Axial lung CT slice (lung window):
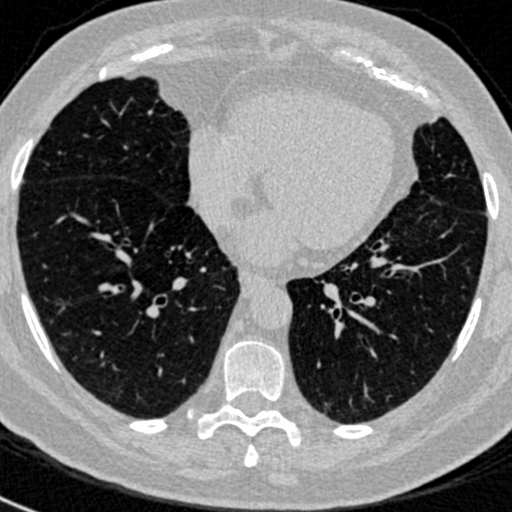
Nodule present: no